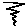
Label: zigzag